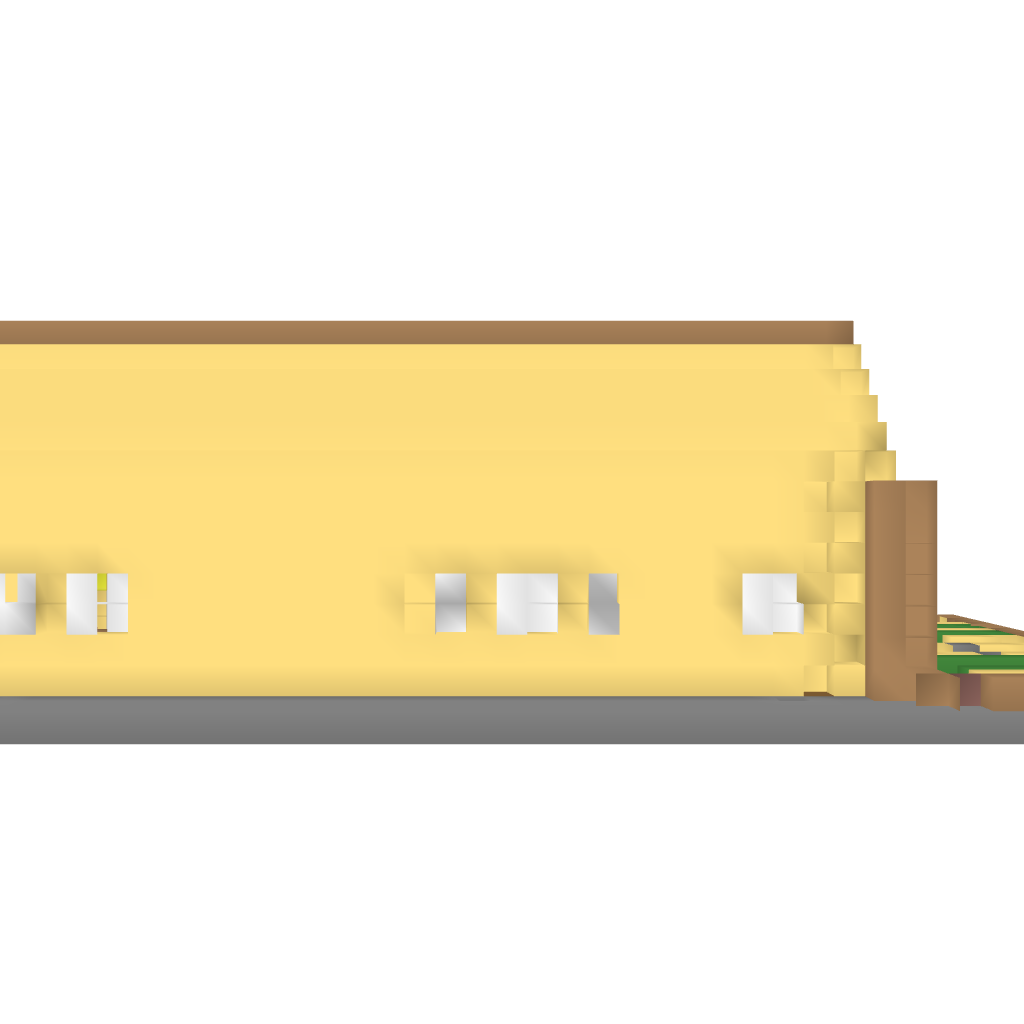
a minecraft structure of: Large Sandstone House bad low quality